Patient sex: M
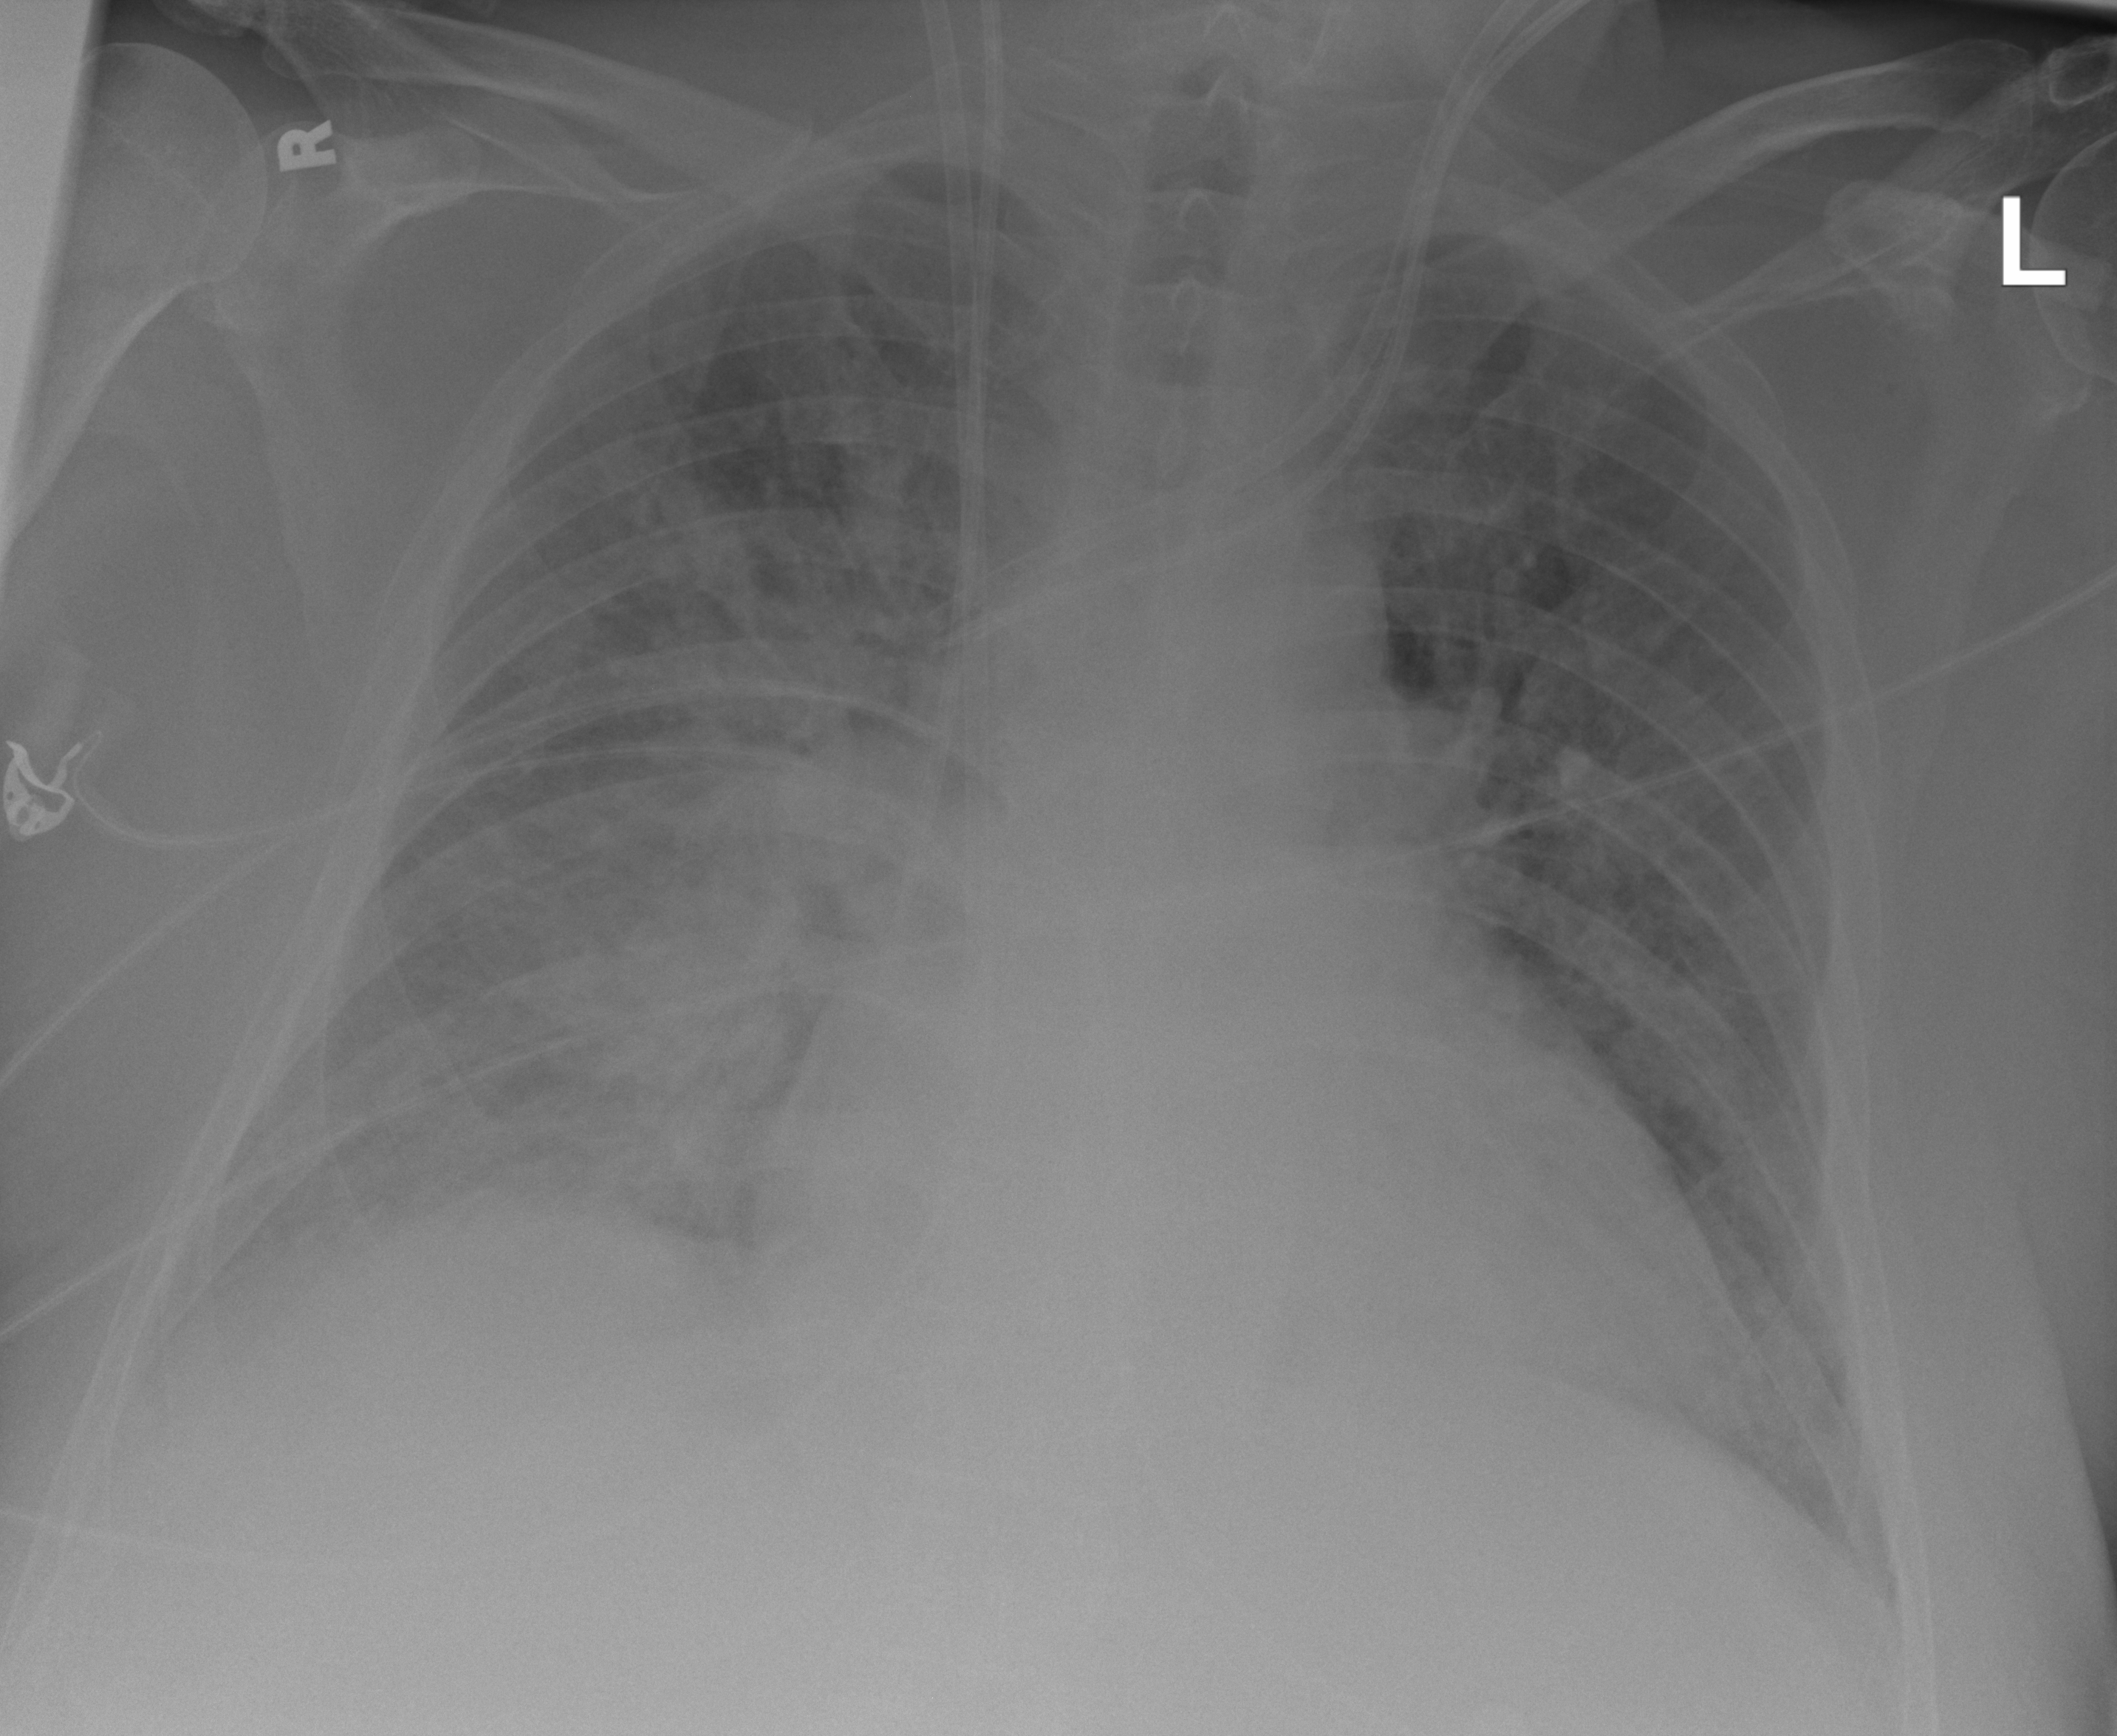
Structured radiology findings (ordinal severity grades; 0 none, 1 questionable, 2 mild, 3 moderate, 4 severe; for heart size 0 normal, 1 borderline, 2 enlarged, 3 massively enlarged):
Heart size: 2
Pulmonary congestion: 2
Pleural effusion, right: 2
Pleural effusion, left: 0
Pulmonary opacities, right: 3
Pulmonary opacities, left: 0
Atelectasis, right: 2
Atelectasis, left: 0